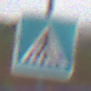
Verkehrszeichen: FussgaengerueberwegLinks
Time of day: Midday
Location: Outdoor (Nature)
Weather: PartlyCloudy
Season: NotSpecified
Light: Natural